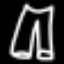
Label: pants